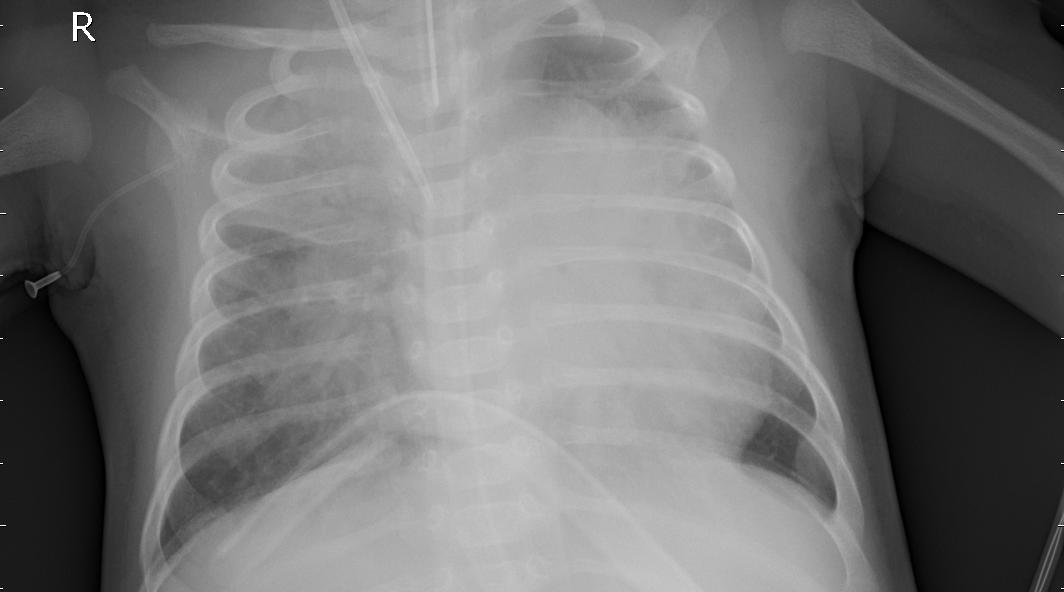
Diagnosis: PNEUMONIA